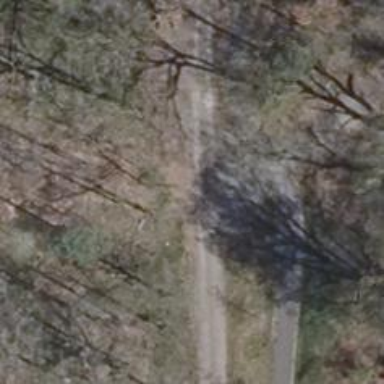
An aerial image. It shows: Compacted track road with grade3 tracktype.